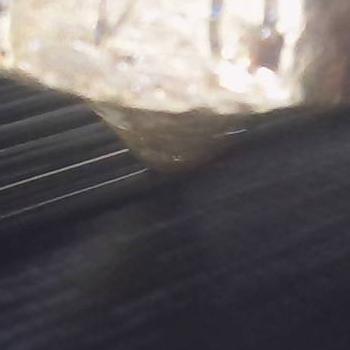
Flow rate: 178%